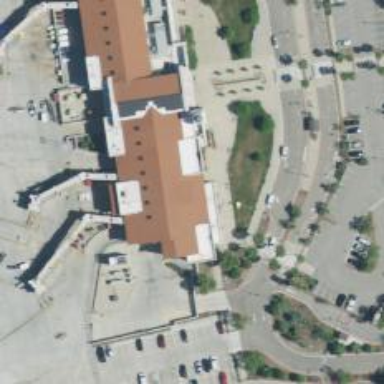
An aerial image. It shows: Car rental facility.